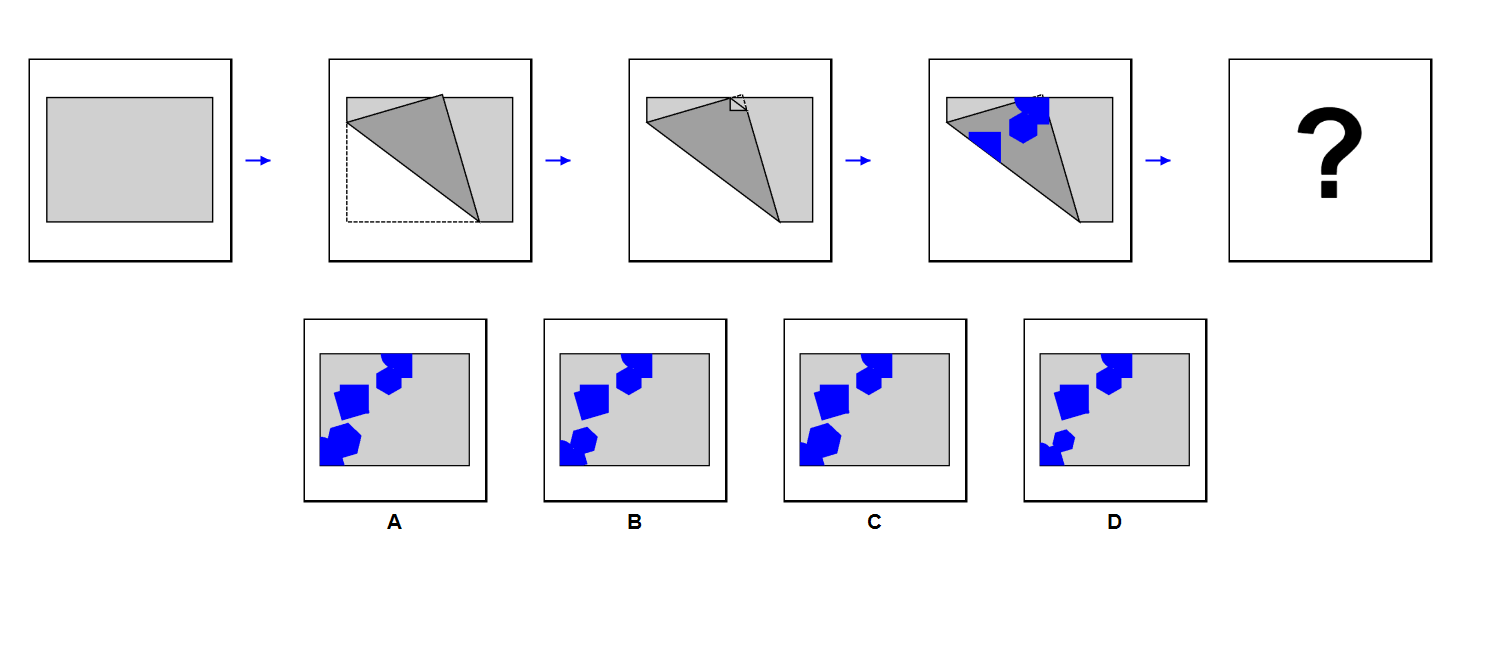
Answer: B